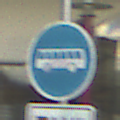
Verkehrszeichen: Busssonderstreifen
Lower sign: BesondereFahrzeugeUndTransportgueter1
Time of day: MorningAfternoon
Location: Outdoor (Suburban)
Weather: PartlyCloudy
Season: NotSpecified
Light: Natural